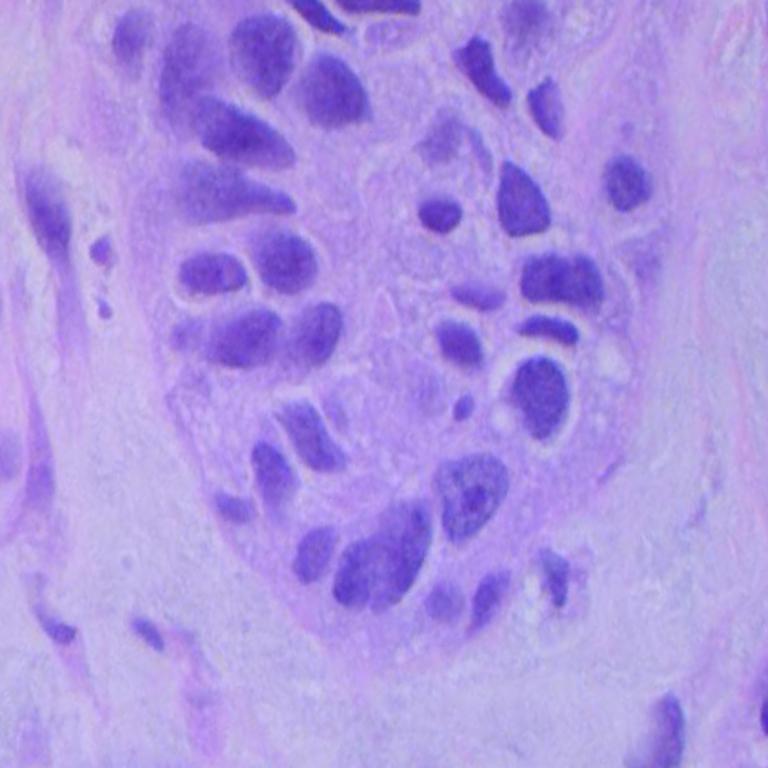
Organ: lung
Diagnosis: squamous carcinomas